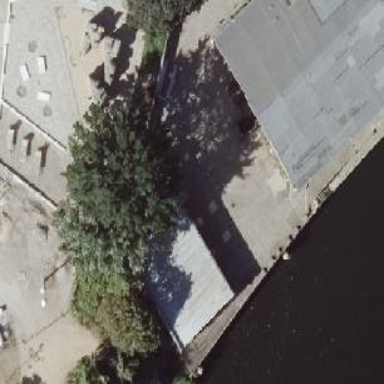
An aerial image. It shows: Group of garages.